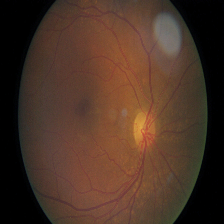
Diabetic retinopathy grade: Moderate